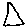
Label: triangle